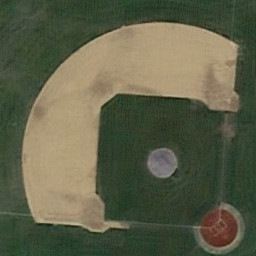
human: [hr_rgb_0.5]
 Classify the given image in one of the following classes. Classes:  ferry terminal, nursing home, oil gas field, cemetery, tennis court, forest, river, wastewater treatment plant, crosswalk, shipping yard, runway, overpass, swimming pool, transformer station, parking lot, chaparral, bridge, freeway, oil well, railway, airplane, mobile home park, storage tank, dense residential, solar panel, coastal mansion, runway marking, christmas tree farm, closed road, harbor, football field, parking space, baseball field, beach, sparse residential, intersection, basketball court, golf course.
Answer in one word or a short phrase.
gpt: baseball field